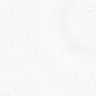
Metastatic tissue present: no